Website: walmart
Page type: cross-sells
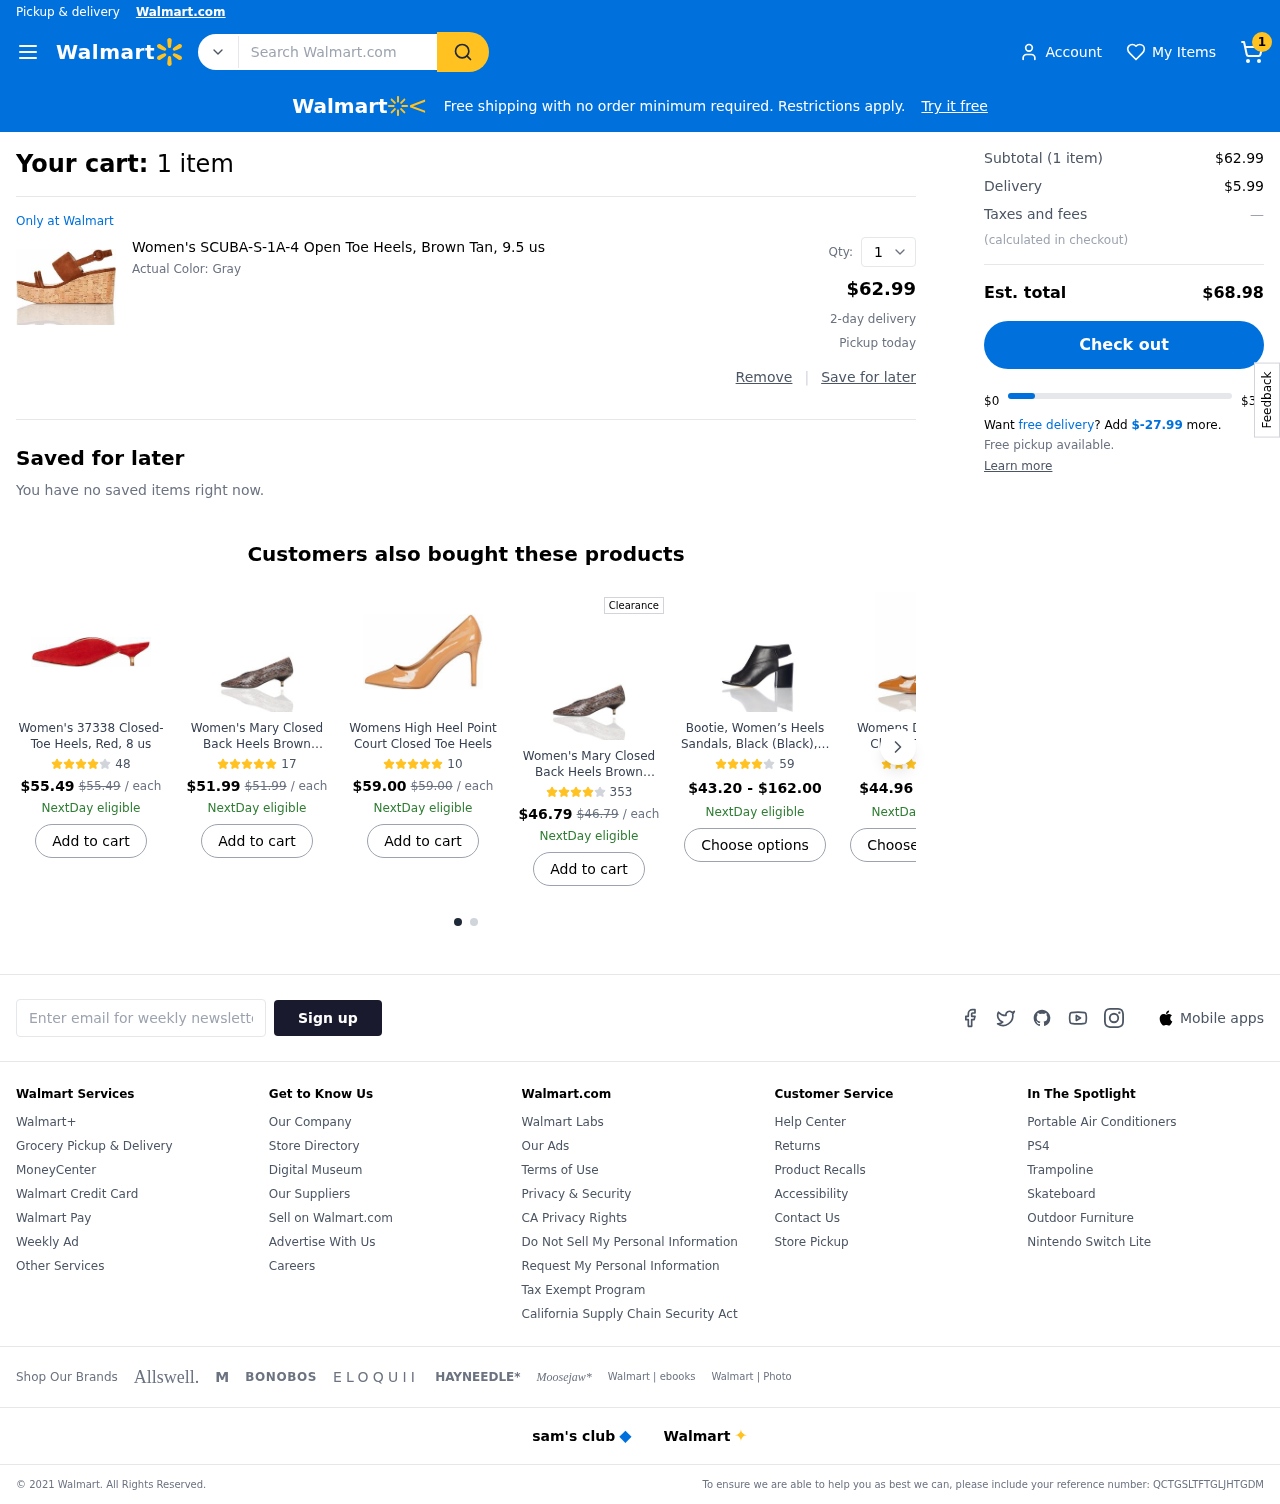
Product elements: key: PRODUCT1_NAME
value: Women's SCUBA-S-1A-4 Open Toe Heels, Brown Tan, 9.5 us
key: PRODUCT1_PRICE
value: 62.99
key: PRODUCT1_QUANTITY
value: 1
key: PRODUCT6_PRICE
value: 54
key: PRODUCT7_PRICE
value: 49.95
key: PRODUCT2_NAME
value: Women's 37338 Closed-Toe Heels, Red, 8 us
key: PRODUCT2_NUM_RATINGS
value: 48
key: PRODUCT2_PRICE
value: $55.49
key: PRODUCT2_ORIGINAL_PRICE
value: $55.49
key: PRODUCT3_NAME
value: Women's Mary Closed Back Heels Brown (Snake) 7 UK (40 EU),23-02-01
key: PRODUCT3_NUM_RATINGS
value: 17
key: PRODUCT3_PRICE
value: $51.99
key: PRODUCT3_ORIGINAL_PRICE
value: $51.99
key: PRODUCT4_NAME
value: Womens High Heel Point Court Closed Toe Heels
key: PRODUCT4_NUM_RATINGS
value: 10
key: PRODUCT4_PRICE
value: $59.00
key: PRODUCT4_ORIGINAL_PRICE
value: $59.00
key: PRODUCT5_NAME
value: Women's Mary Closed Back Heels Brown (Snake) 7 UK (40 EU),23-02-01
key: PRODUCT5_NUM_RATINGS
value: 353
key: PRODUCT5_PRICE
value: $46.79
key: PRODUCT5_ORIGINAL_PRICE
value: $46.79
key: PRODUCT6_NAME
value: Bootie, Women’s Heels Sandals, Black (Black), 3 UK (36 EU)
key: PRODUCT6_NUM_RATINGS
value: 59
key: PRODUCT7_NAME
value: Womens Dubai-s-254 Closed Toe Heels
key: PRODUCT7_NUM_RATINGS
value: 37
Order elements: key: ORDER_NUM_ITEMS
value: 1
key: ORDER_NUM_ITEMS
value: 1 item
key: ORDER_SUBTOTAL
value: $62.99
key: ORDER_SHIPPING_COST
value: $5.99
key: ORDER_TOTAL
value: $68.98
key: ORDER_FREE_DELIVERY_REMAINING
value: $-27.99
Search elements: key: HEADER_SEARCH
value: Search Walmart.com